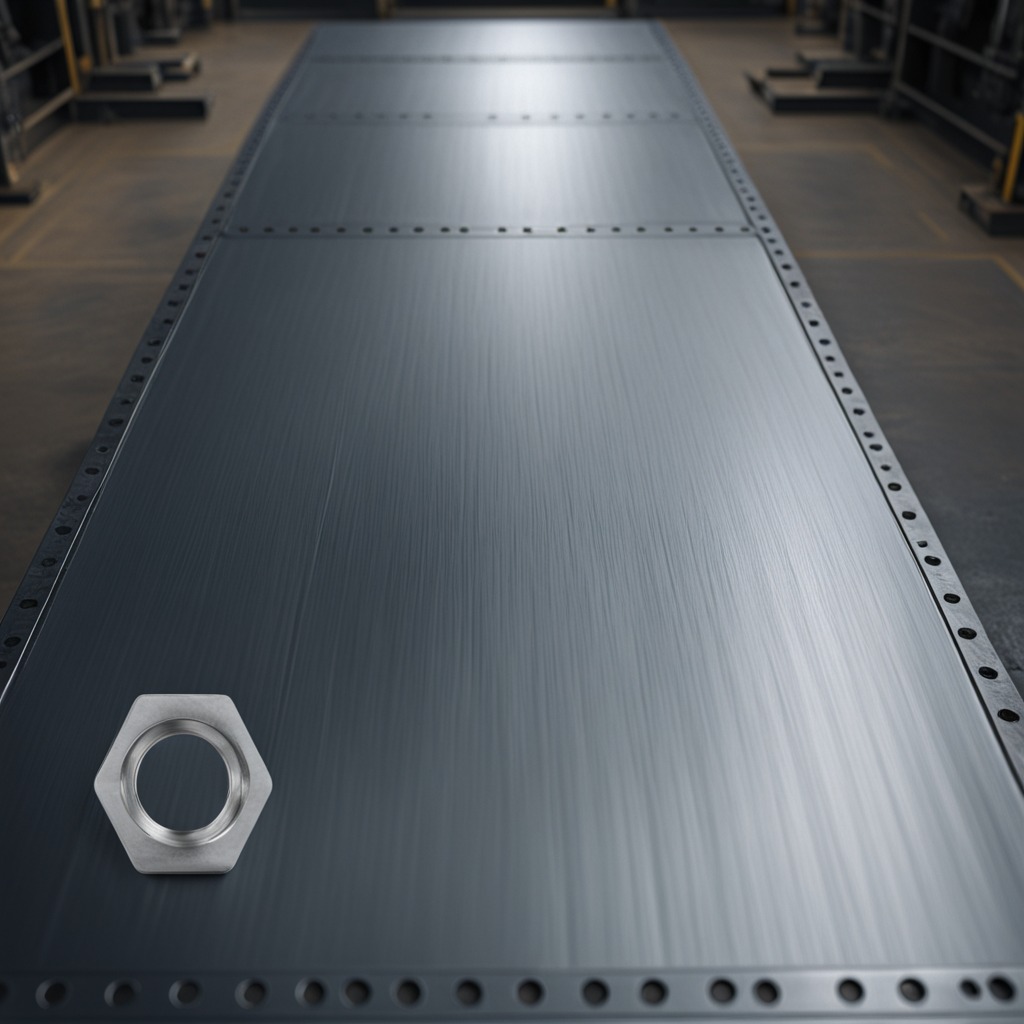
A metal nut is lying on the cold steel table in a mining workshop.